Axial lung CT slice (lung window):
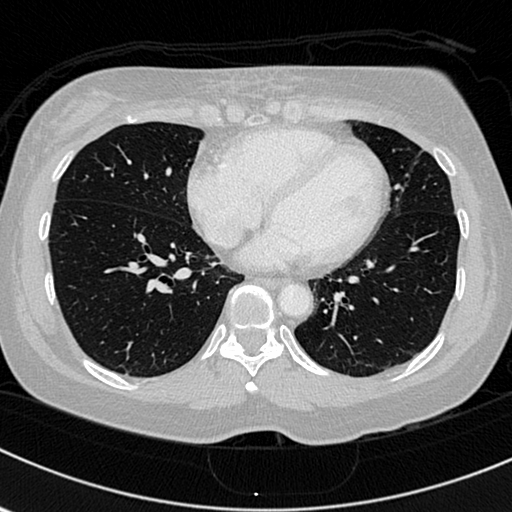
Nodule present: no